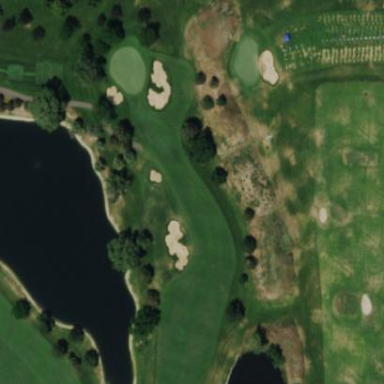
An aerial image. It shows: Grassy area designated as golf fairway.